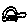
Label: car